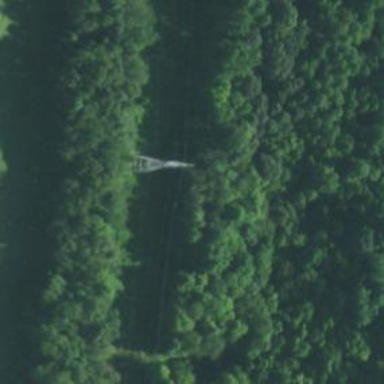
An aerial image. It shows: Lattice structure tower used for power transmission.